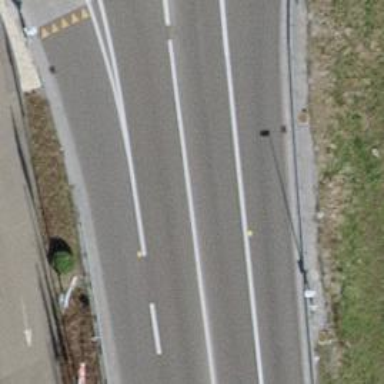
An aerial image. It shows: Asphalt road classified as primary highway.